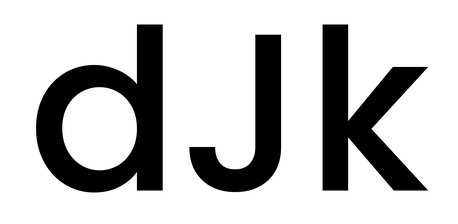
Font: Poppins-Medium